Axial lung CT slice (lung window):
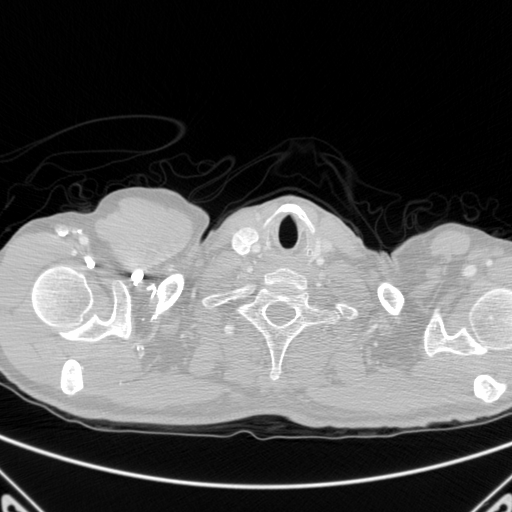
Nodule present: no